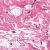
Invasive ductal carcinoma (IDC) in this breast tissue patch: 0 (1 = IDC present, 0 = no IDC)